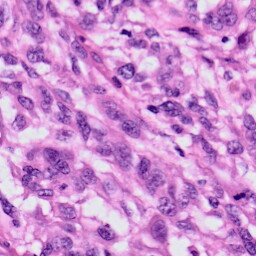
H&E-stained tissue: Skin